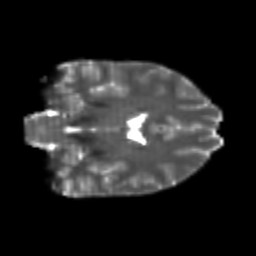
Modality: T2w
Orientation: coronal
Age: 24
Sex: female
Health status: healthy
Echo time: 0.074 s